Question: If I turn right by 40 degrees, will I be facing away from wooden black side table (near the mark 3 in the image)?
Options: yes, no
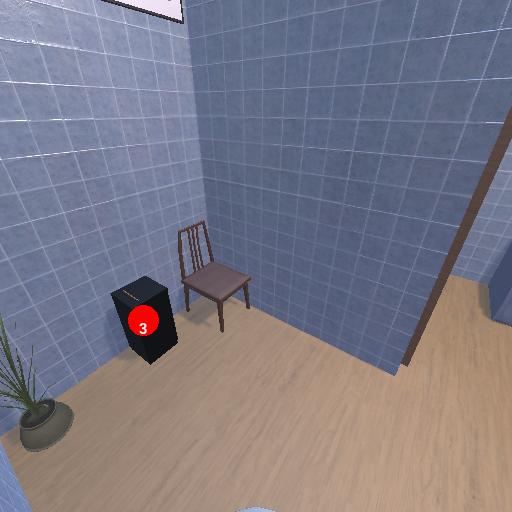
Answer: yes